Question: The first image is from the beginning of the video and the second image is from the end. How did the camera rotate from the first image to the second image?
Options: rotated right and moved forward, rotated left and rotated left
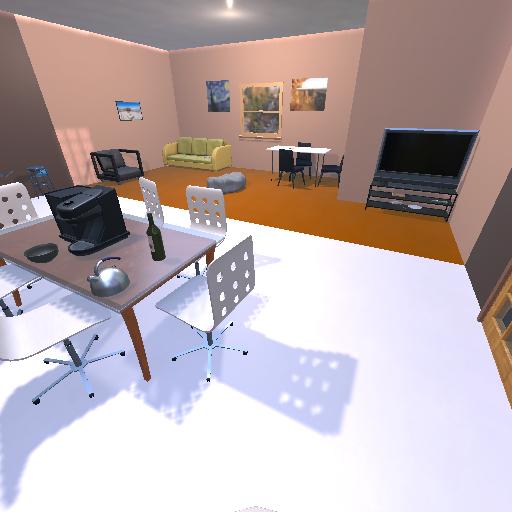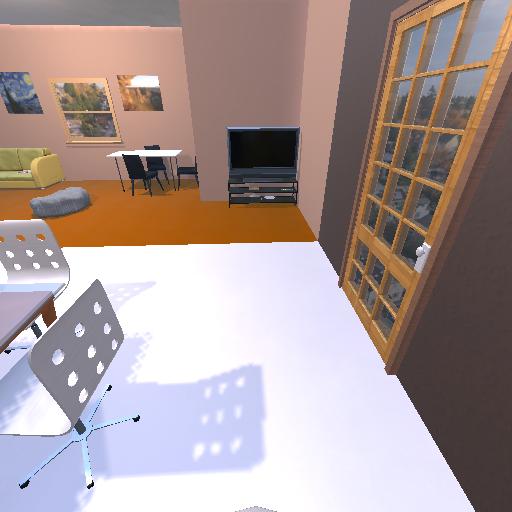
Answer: rotated right and moved forward